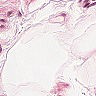
Metastatic tissue present: no